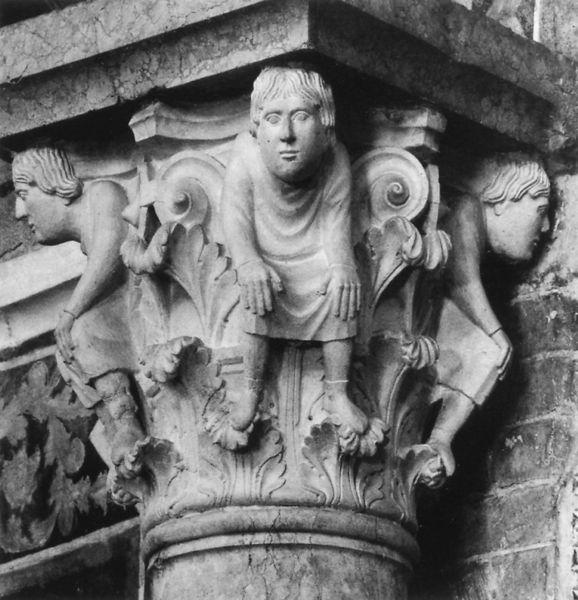
Titel: Fassadenskulptur
Standort: Parma, Baptisterium (EU - I - Emilia-Romagna)
Schlagwörter: blätter, mann, menschen, grau, hell, marmor, männer, rücken, säule, architektur, stein, tragen, hände, kirche, figur, sitzend, drei, skulptur, figuren, detail, granit, foto, kniee, schwarzweiß, kapitell, sims, schnörkel, gesims, gebückt, hockend, figuten, träager